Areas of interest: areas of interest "School"
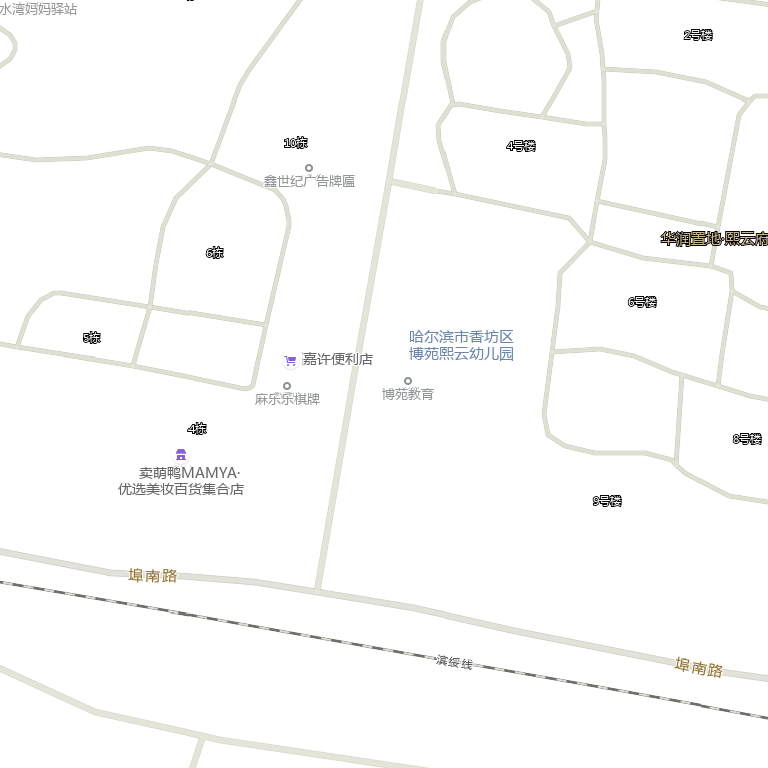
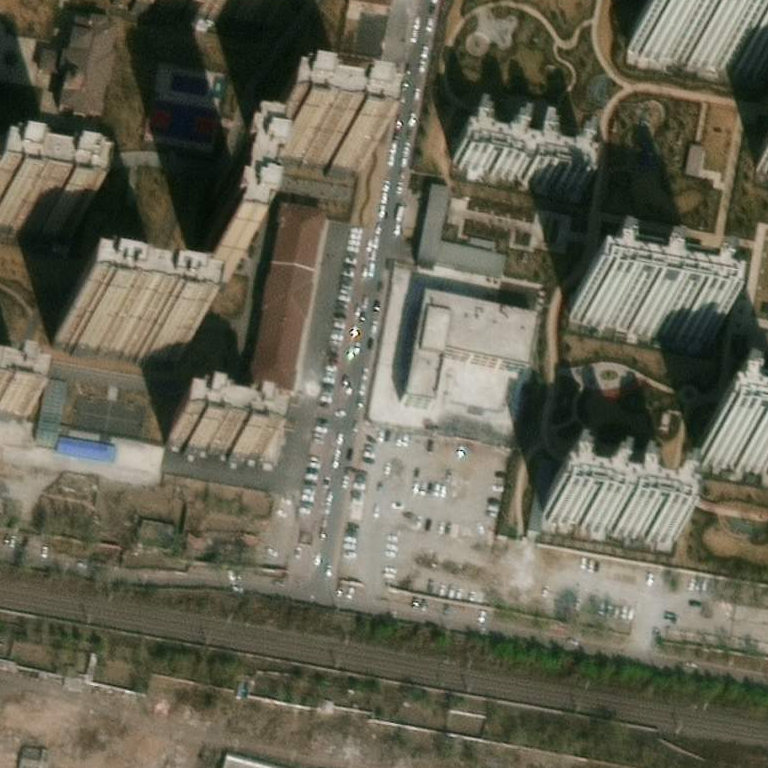